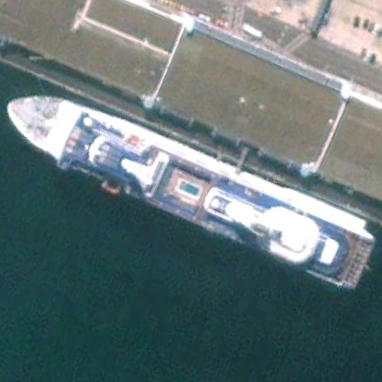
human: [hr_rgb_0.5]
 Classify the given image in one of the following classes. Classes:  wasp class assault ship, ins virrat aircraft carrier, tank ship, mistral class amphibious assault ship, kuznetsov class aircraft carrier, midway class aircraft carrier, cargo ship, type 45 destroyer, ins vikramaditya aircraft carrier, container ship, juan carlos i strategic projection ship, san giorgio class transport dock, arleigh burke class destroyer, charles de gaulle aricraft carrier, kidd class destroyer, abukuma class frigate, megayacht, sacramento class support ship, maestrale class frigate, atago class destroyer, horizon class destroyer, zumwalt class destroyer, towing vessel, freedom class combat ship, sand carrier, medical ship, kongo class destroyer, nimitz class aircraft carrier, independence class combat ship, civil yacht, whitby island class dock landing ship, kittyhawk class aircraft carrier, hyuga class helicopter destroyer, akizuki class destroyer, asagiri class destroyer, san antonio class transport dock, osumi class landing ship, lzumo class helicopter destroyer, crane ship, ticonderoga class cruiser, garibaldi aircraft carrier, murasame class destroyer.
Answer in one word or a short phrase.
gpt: Megayacht